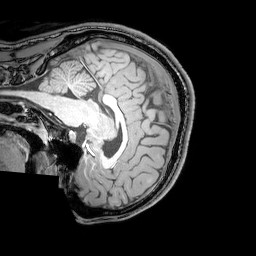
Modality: T1w
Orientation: sagittal
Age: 22
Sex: male
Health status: healthy
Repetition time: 0.081 s
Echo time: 0.037 s